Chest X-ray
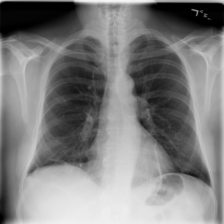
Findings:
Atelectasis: positive
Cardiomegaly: negative
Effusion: negative
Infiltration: negative
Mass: negative
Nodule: negative
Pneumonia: negative
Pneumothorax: negative
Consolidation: negative
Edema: negative
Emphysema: negative
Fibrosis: negative
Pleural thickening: negative
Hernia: negative